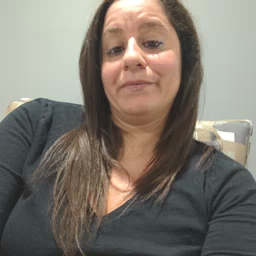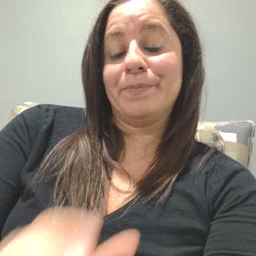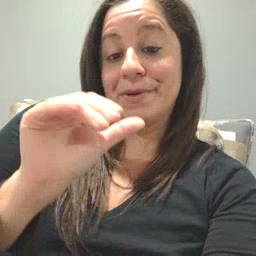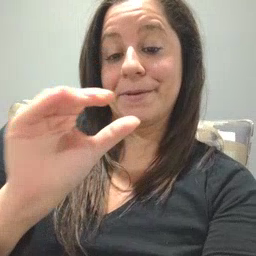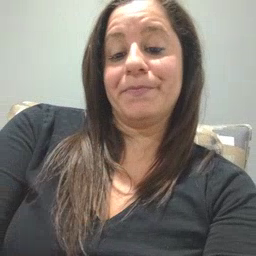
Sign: bye